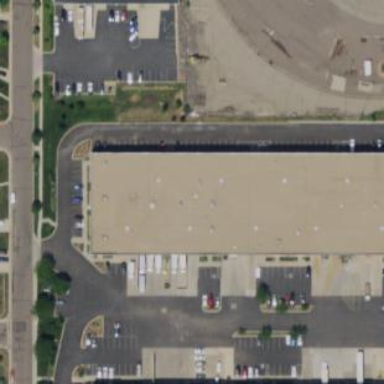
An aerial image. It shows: Commercial building.